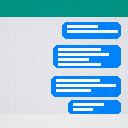
Screen state: on